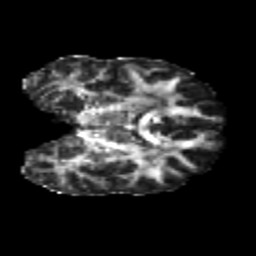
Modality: FA
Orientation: coronal
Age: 20
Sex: male
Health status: healthy
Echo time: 0.074 s